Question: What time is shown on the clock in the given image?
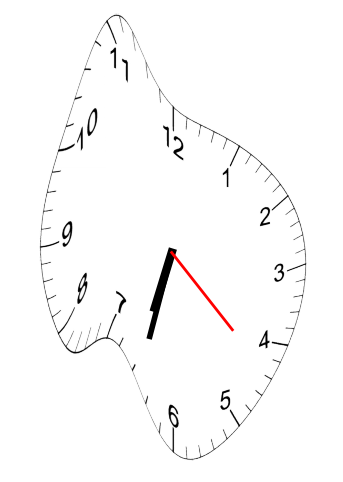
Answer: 06:32:22